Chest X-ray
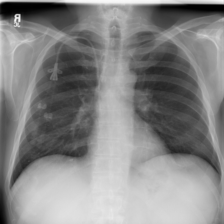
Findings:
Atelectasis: negative
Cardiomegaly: negative
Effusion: negative
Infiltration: positive
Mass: negative
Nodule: negative
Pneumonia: negative
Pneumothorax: negative
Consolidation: negative
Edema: negative
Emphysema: negative
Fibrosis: negative
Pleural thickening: negative
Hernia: negative